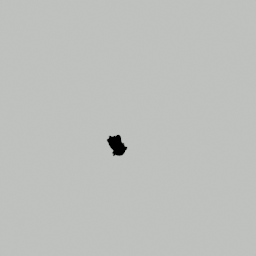
Label: animals